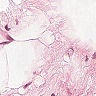
Metastatic tissue present: no